Question: Hi there I made an application which has two balls.Red and Yellow.
User has to drag 'RED BALL' and drop it over the 'YELLOW BALL'.it is in X-Y Plane.now i want to calculate what is the accuracy is the overlapping. I know that if the X-Y of target are equal to the X-Y of the Striker then it is 100 percent but how will you calculate it? as if you move the red ball further right value of X of striker gets bigger and percent will not be accurate?I have been using Percent Error formula but it is not accurate
'''
double percentErrorX =(CurrentX-targetX)*100/targetX;
double percentErrorY = (CurrentY -targetY)*100/targetY;
'''

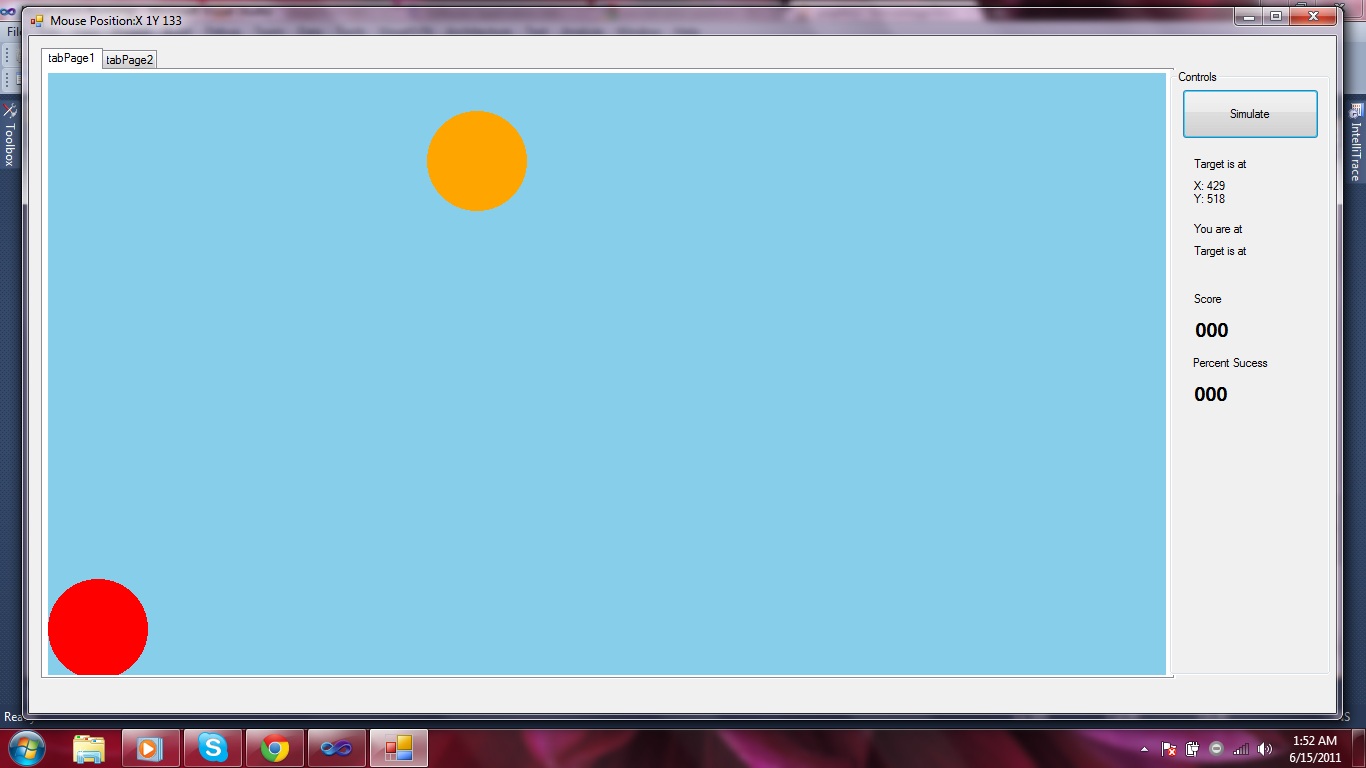
Answer: I would think the most intuitive form of percentage calculation would come from computing the percentage of area of each circle that is overlapping.
What kind of granularity are you using? And what does your x-y coordinate represent, the center of each circle? If the x-y coordinate is the center, then you could use the distance formula:
'''
d = sqrt[ (x1-x2)^2 + (y1-y2)^2 ]
'''
Where the x-y coords of the target are x1, y1 and the x-y coords of the striker are x2, y2.
With this d, you can computer a percentage like so:
'''
Percent = (d / radius)
'''